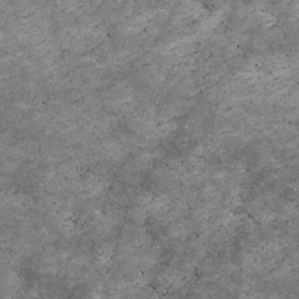
Label: non_frost